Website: apple-inc
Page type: payment
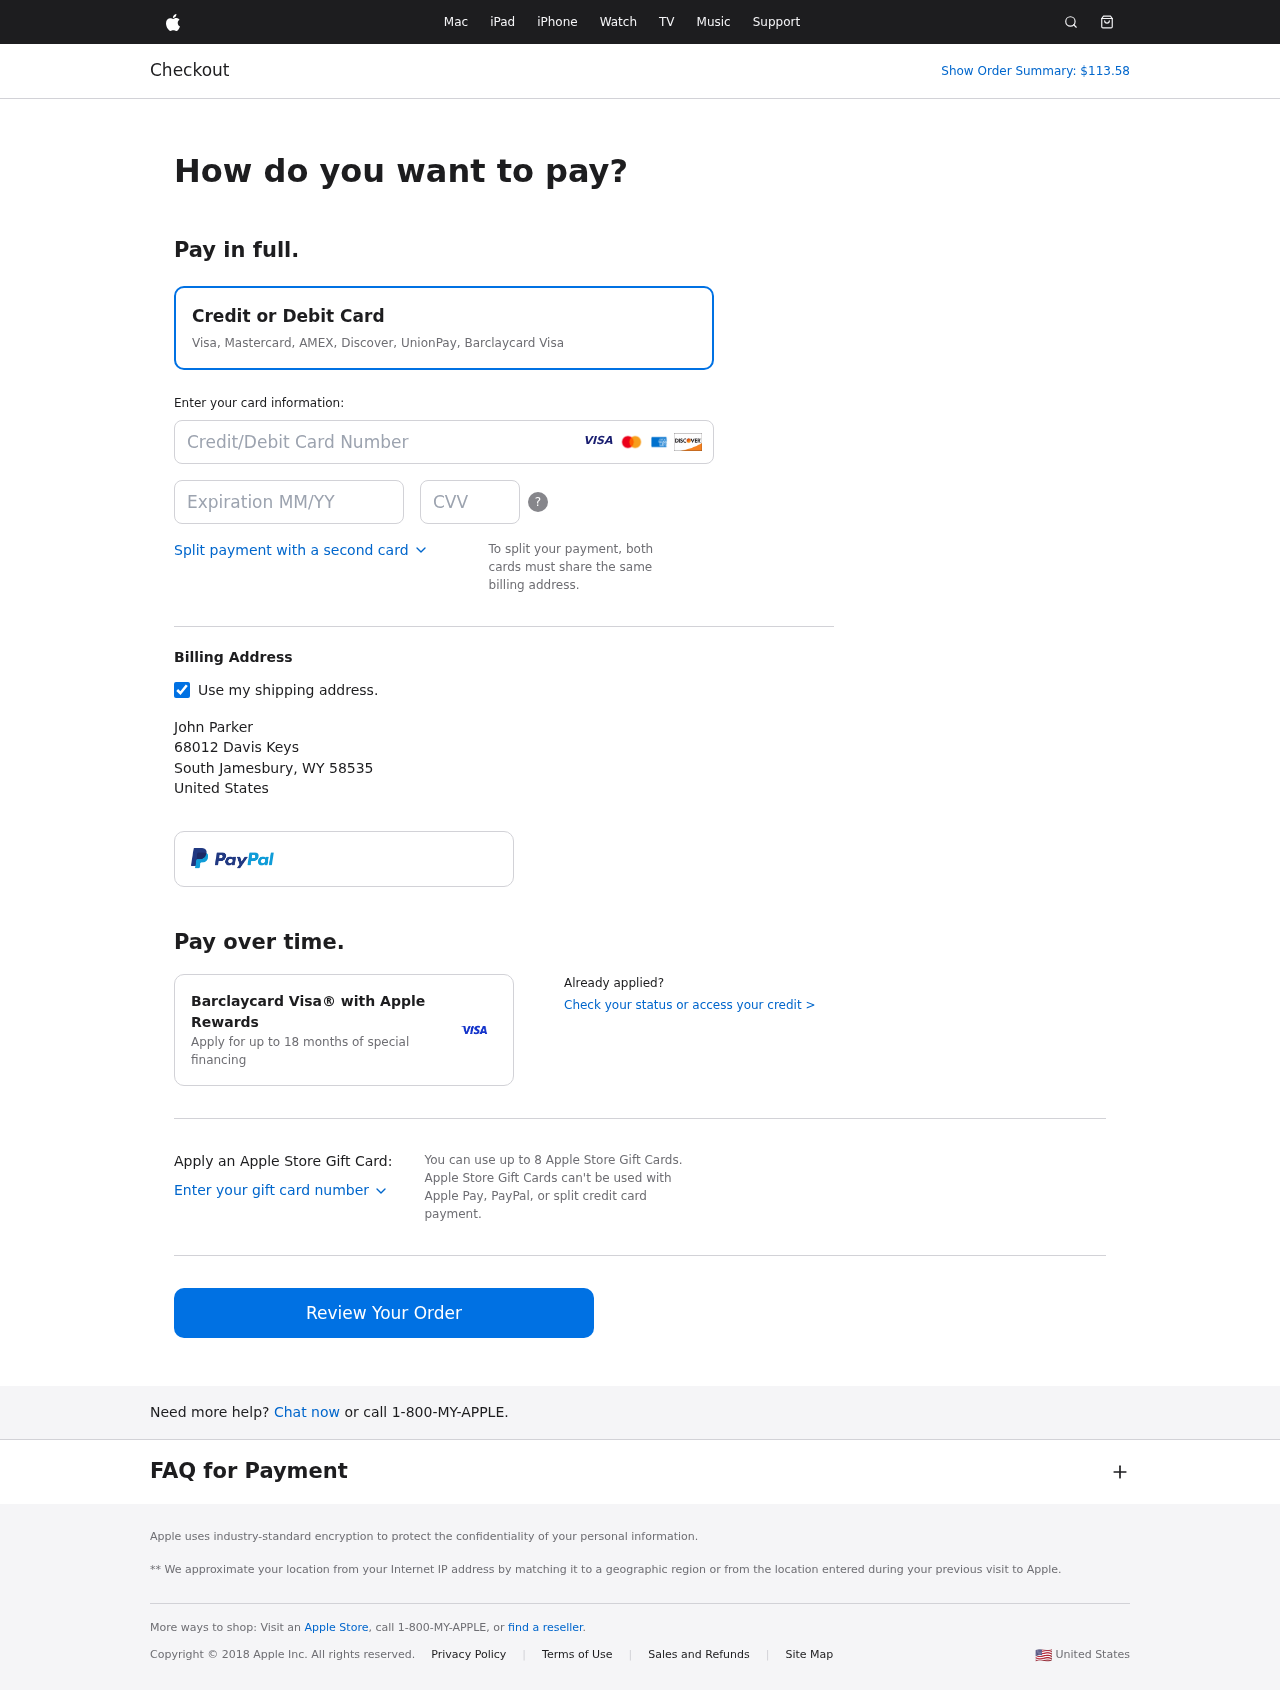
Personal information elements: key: PII_CARD_CVV
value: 017
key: PII_CARD_EXPIRY
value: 05/26
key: PII_CARD_NUMBER
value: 6011 8436 5457 8084
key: PII_CITY
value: South Jamesbury
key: PII_COUNTRY
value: United States
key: PII_FULLNAME
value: John Parker
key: PII_POSTCODE
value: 58535
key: PII_STATE_ABBR
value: WY
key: PII_STREET
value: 68012 Davis Keys
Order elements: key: ORDER_TOTAL
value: Show Order Summary: $113.58